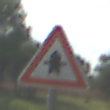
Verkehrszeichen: Vorfahrt
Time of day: MorningAfternoon
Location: Outdoor (Nature)
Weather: PartlyCloudy
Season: NotSpecified
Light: Natural